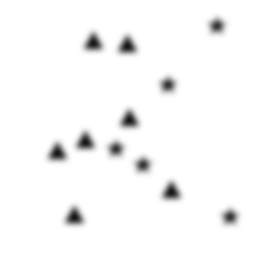
Squares: 0
Triangles: 7
Stars: 5
Total shapes: 12